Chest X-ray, PA view. Patient: 18 years old, sex M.
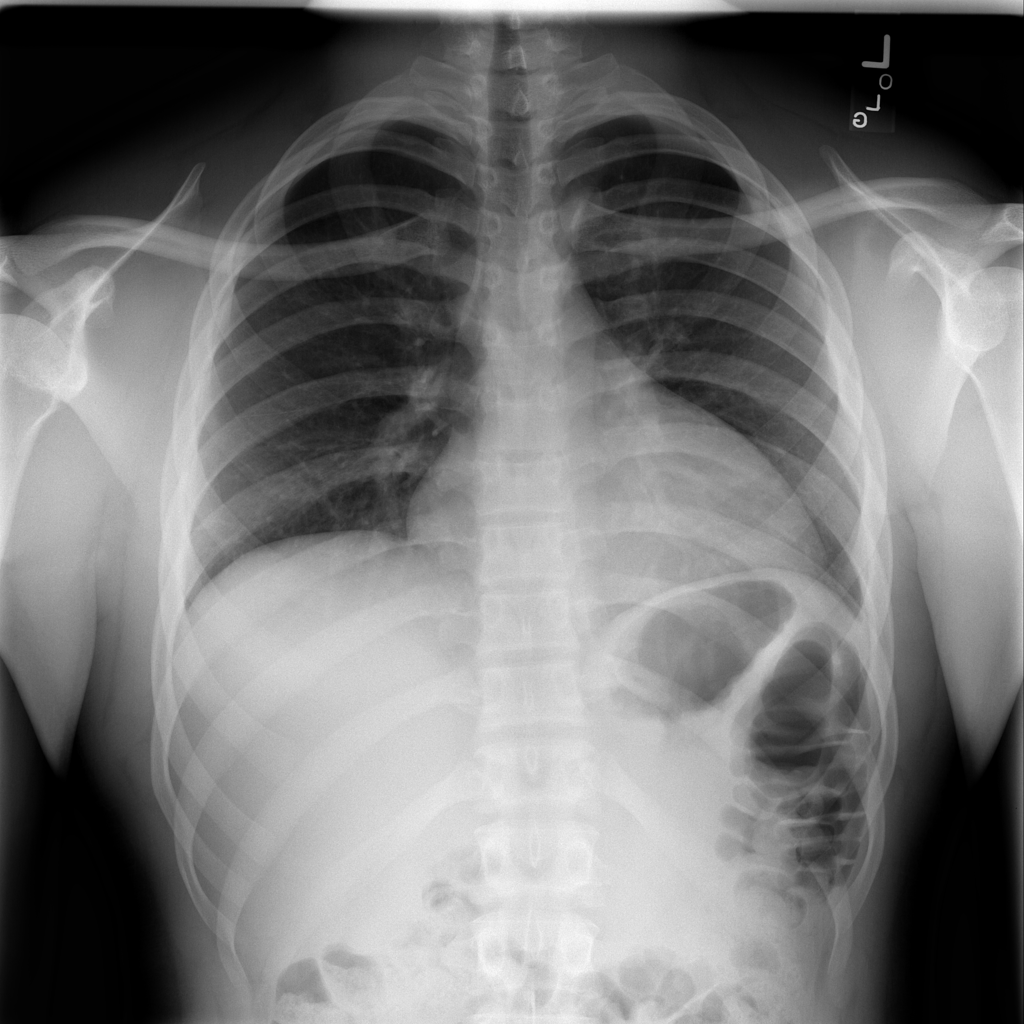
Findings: No Finding